Question: What I am trying to do is to create 2 projects that depend on a third project like:
1. GWT Project - for my admin interface
2. JSF 2 Project - for my frontend interface
3. Spring - for business logic
What do you I have to do? How do I create these projects using maven and when I run package to package my GWT, JSF, Spring projects and then add them into an ear?
- - -
How can I write a build (I don't know in what - 'ant' or 'maven') to archive all these projects (in an 'ear') and deploy it on 'jboss'? is it the right way?
Is it possible to run all these projects directly in 'jboss' from 'eclipse'? so that I don't have to remake the build and deploy every time I change something?
- - - 'ant''maven''maven'-
1. I created 1 maven project ProjectEAR
2. I created 1 maven module using a GWT archetype
3. I created 1 maven module using a spring-data archetype
I added the 2 'modules' as dependencies to my 'maven project' and then I added a build as 'ear' using 'maven-ear-plugin' like this:
'''
<plugin>
<artifactId>maven-ear-plugin</artifactId>
<version>2.8</version>
<configuration>
<finalName>project</finalName>
<version>5</version>
<generatedDescriptorLocation>${basedir}/src/main/application/META-INF</generatedDescriptorLocation>
<modules>
<javaModule>
<groupId>ro.myproject</groupId>
<artifactId>business-logic</artifactId>
<bundleFileName>busineeLogic.jar</bundleFileName>
</javaModule>
<webModule>
<groupId>ro.myproject</groupId>
<artifactId>admin</artifactId>
<bundleFileName>admin.war</bundleFileName>
<contextRoot>/admin</contextRoot>
</webModule>
</modules>
</configuration>
</plugin>
'''
But now, when I deploy my 'ear' in 'jboss-as-7.1.1' my 'admin.war' inside the 'ear' is not correctly deployed.. it's not extracting the generated GWT folder...

And because of this my 'GWT application' is not loading correctly => it's not working because my '*.nocache.js' is located in that folder...
What can I do now? did I do something wrong?
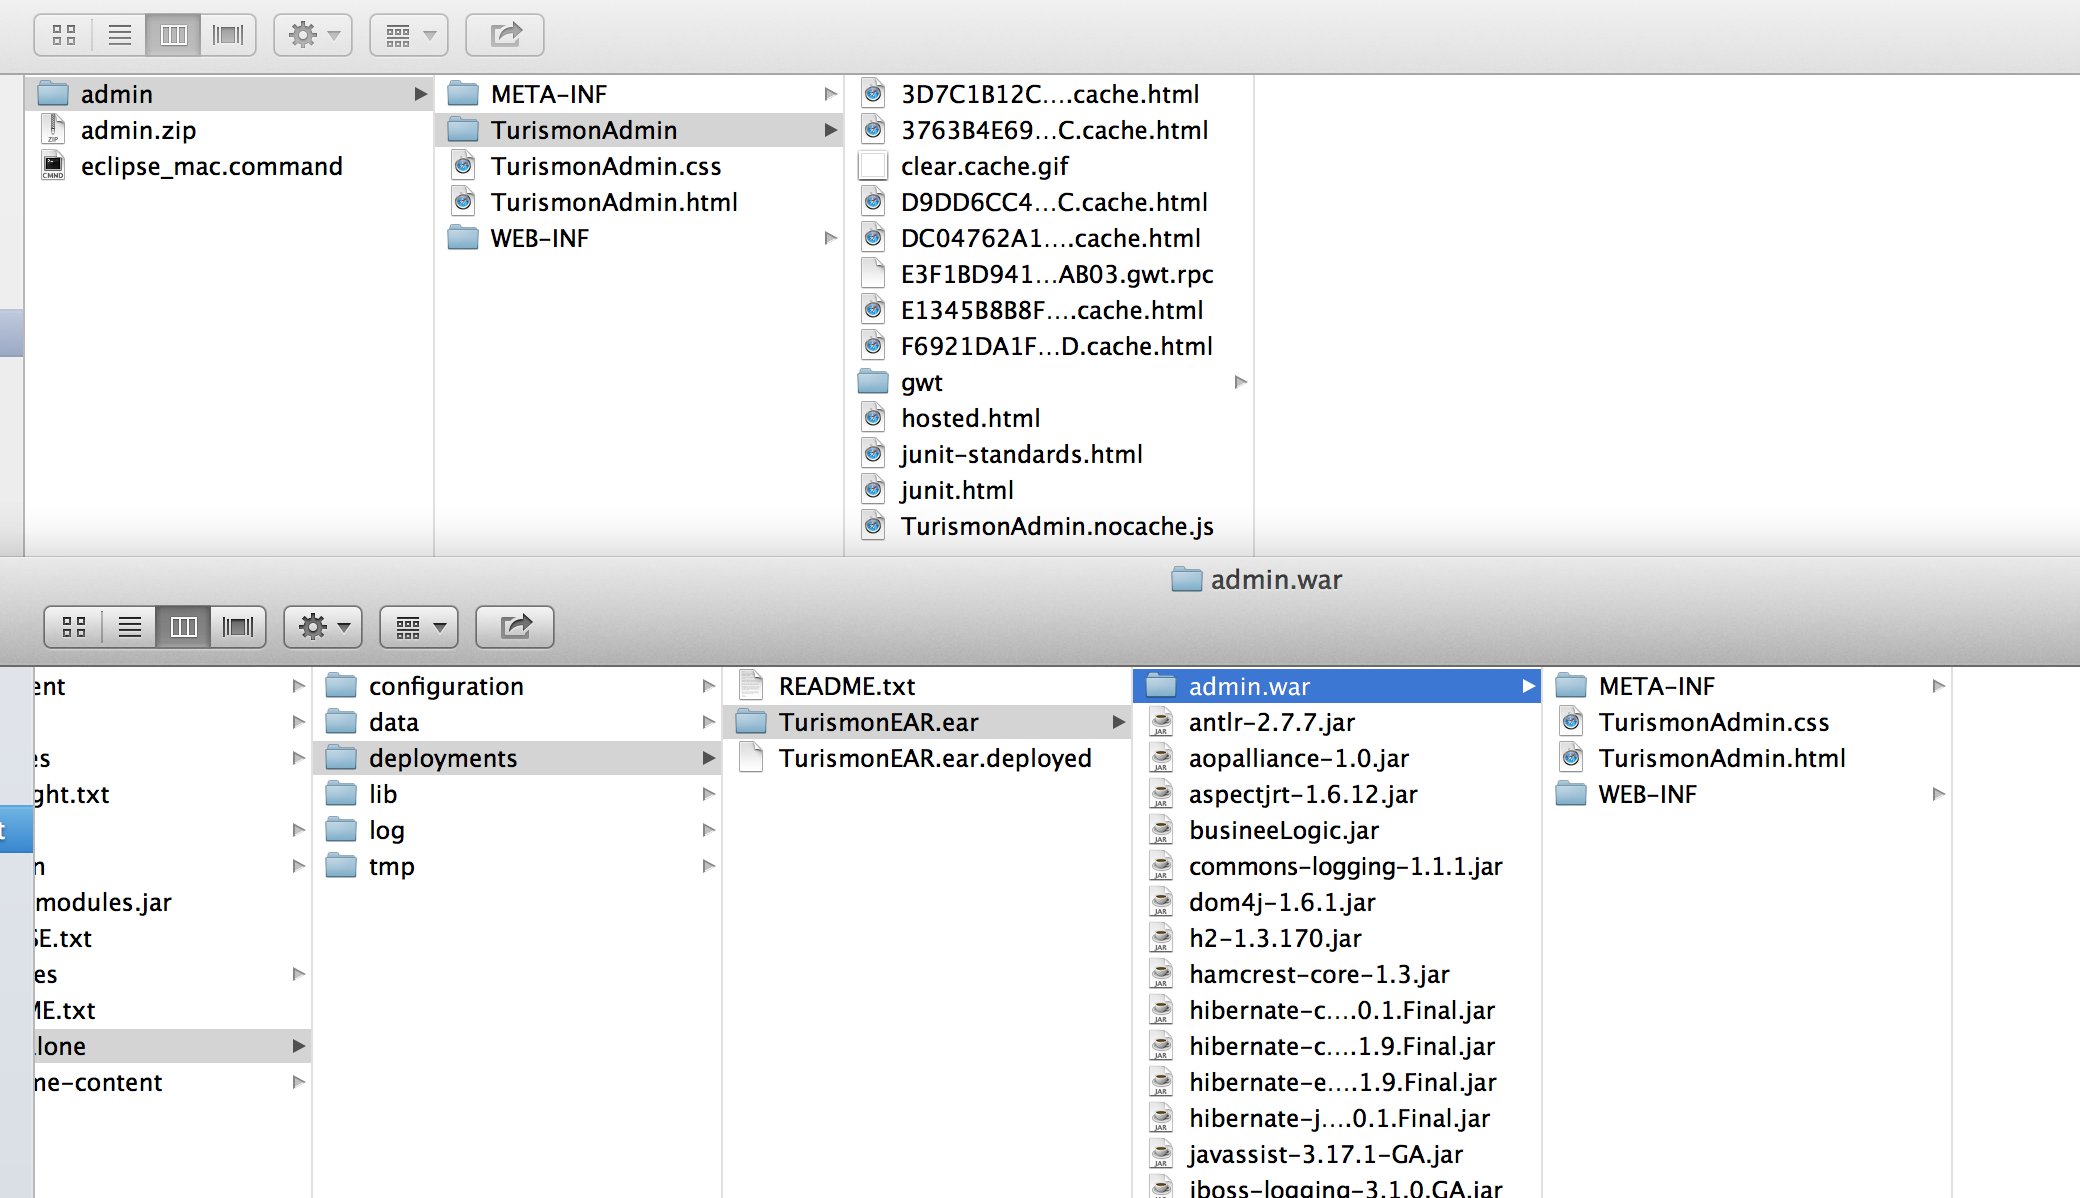
Answer: Normally you would have a parent project, and underneath 4 child projects:
1. GWT
2. JSF
3. common (your business logic)
4. EAR
GWT and JSF depend on common. EAR depends and GWT and JSF